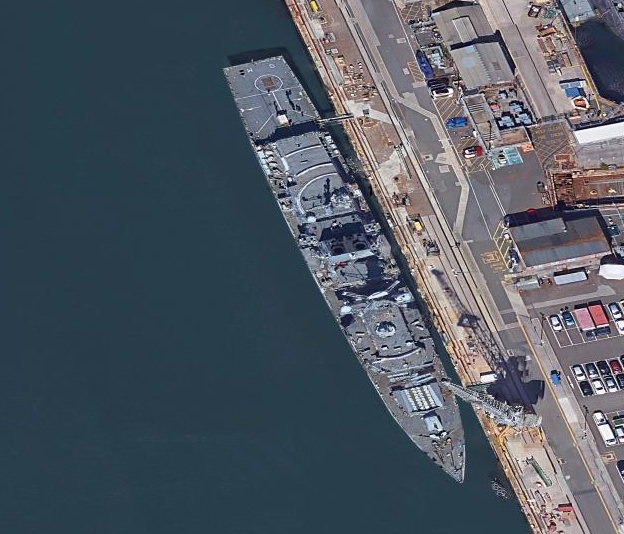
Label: Type_45_destroyer